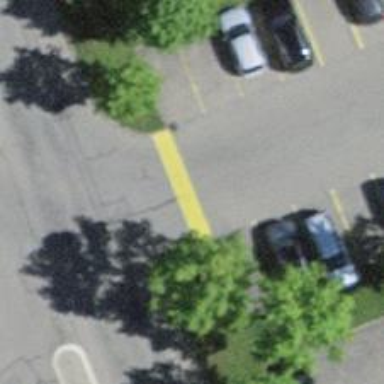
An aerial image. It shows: Road serving as parking aisle.